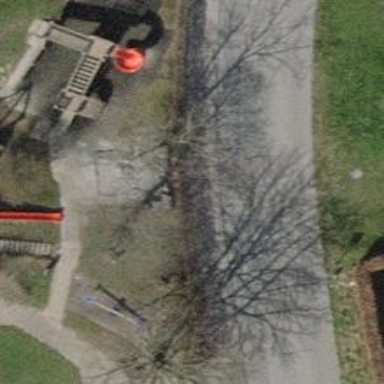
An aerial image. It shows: Bench for seating.